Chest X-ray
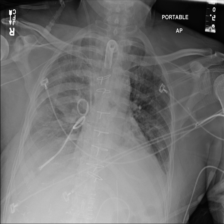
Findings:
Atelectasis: negative
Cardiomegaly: negative
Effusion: positive
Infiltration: negative
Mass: negative
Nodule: negative
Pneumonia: positive
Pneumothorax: negative
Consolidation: negative
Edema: positive
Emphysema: negative
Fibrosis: negative
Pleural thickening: negative
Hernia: negative